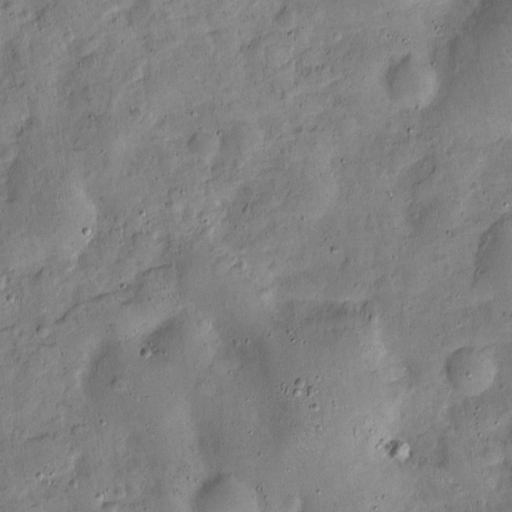
Objects detected: cone